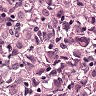
Metastatic tissue present: yes